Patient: sex M, age 78
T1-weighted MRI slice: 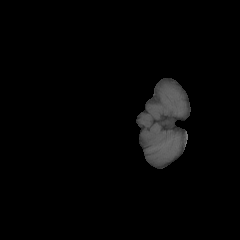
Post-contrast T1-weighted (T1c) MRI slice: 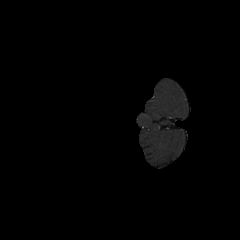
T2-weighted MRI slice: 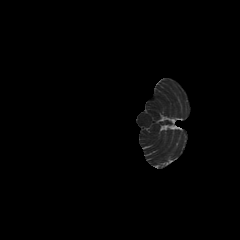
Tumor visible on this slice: no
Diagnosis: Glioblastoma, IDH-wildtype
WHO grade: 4